Field crop: maize
Growth stage: 2
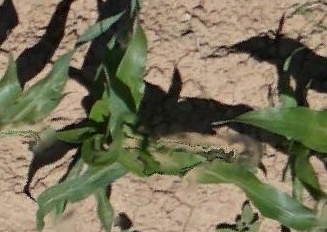
Species: maize